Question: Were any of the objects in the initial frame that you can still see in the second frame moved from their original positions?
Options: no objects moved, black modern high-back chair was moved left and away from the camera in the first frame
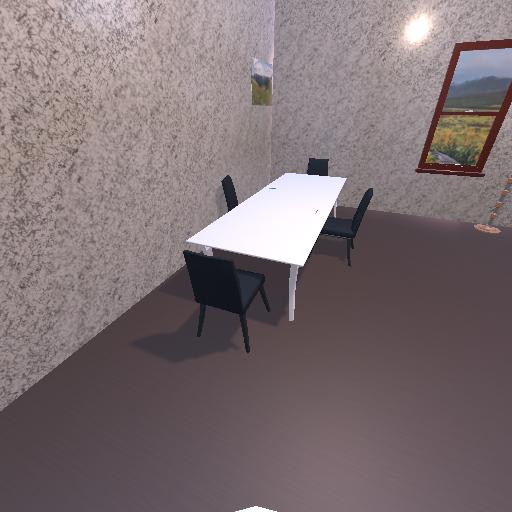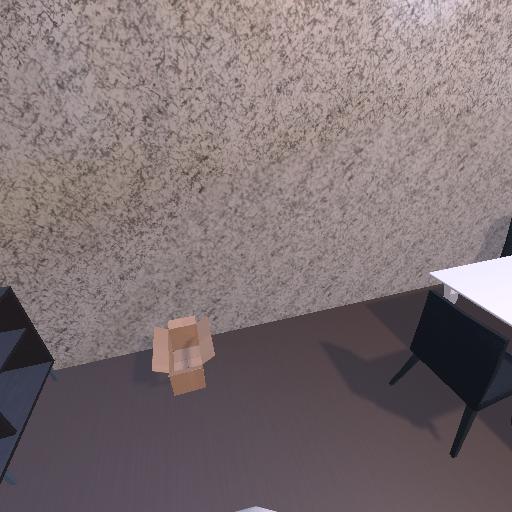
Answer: no objects moved